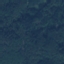
Land use / land cover: Forest